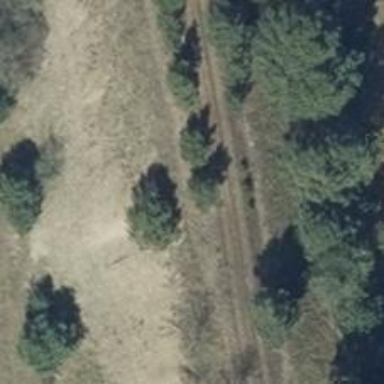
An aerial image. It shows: Row of deciduous broadleaved trees.